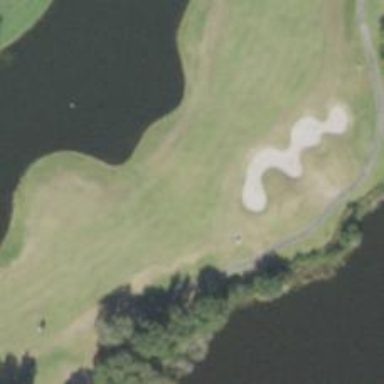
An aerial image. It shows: View of golf hole.